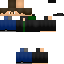
A male human skin with medium skin, wearing brown long hair dressed in a blue hoodie and blue pants, featuring a closed mouth.